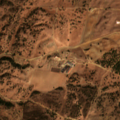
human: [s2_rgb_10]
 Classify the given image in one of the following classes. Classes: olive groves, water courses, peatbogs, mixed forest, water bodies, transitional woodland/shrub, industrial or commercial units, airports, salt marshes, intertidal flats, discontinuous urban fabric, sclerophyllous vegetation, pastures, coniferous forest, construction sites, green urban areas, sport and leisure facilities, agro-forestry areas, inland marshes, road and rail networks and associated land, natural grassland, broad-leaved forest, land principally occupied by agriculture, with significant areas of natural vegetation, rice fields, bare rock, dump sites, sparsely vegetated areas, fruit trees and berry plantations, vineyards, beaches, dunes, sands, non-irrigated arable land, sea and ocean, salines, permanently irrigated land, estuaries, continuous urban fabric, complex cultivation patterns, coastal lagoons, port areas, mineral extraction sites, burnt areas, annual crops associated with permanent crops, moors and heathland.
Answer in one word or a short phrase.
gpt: non-irrigated arable land, agro-forestry areas, broad-leaved forest